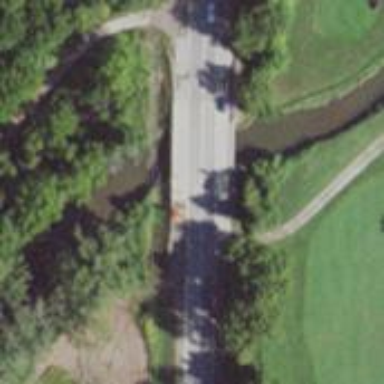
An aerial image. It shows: Tertiary road passing over bridge.